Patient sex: M
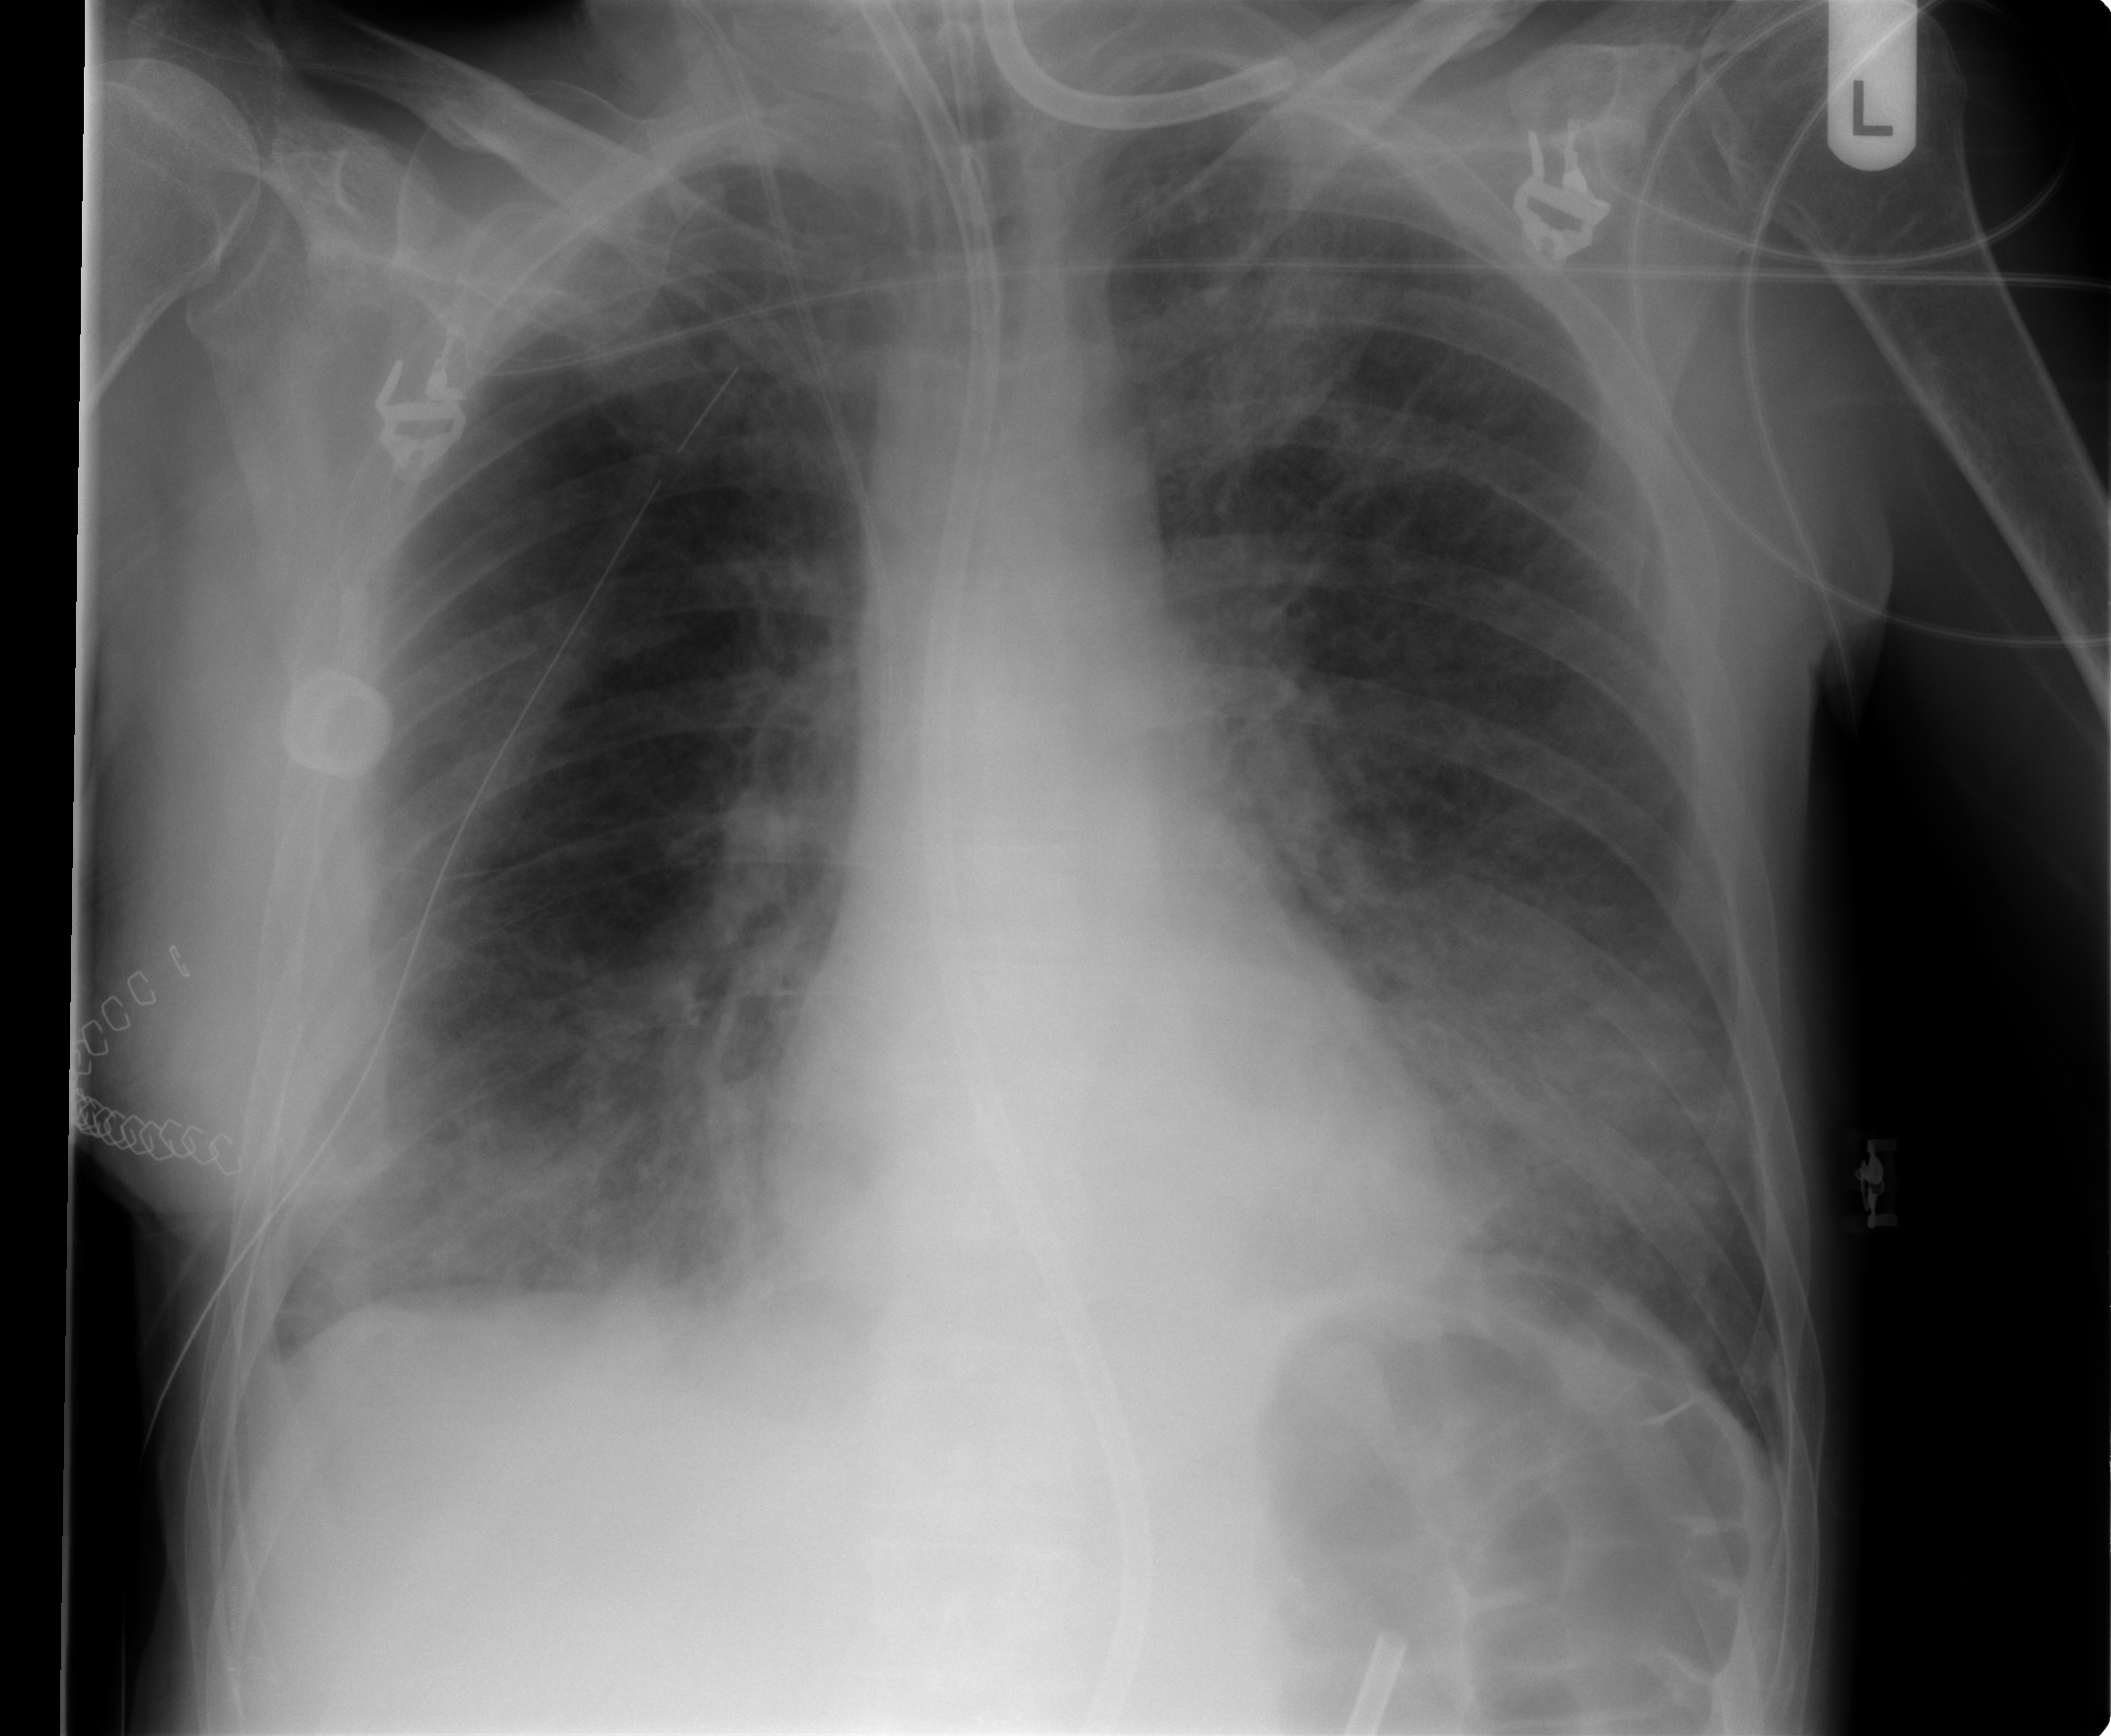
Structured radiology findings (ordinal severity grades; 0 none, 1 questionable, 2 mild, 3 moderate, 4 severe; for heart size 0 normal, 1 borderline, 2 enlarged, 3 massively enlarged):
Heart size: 0
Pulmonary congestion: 2
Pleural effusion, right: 1
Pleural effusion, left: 0
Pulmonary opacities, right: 2
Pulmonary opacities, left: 2
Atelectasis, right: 2
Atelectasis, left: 2